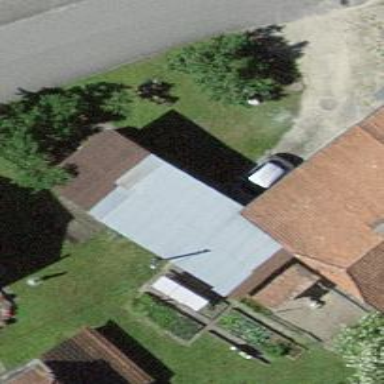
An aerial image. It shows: Barn.